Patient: sex M, age 64
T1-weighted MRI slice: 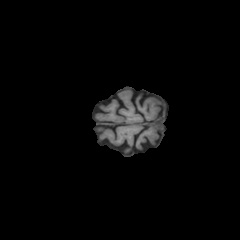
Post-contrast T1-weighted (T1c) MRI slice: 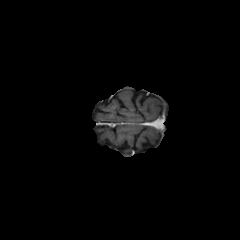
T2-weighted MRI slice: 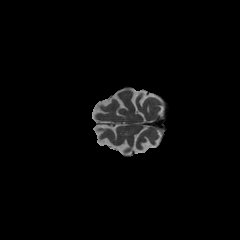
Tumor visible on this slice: no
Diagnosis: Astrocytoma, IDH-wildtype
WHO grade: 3